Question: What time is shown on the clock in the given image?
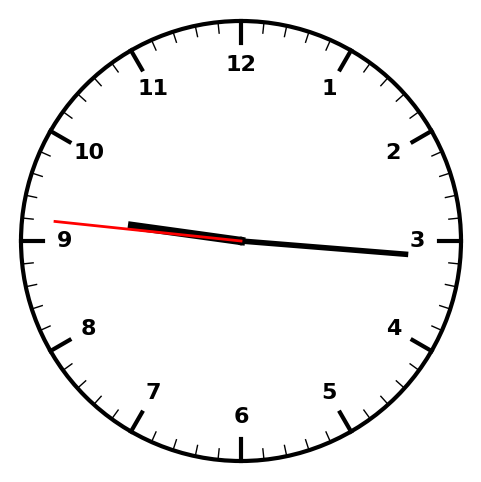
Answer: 09:15:46